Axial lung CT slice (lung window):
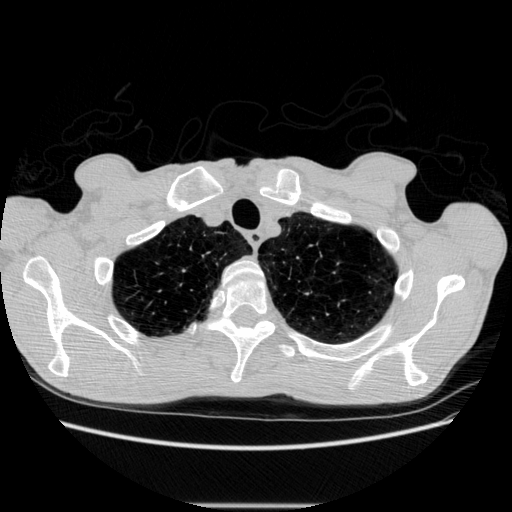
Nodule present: no